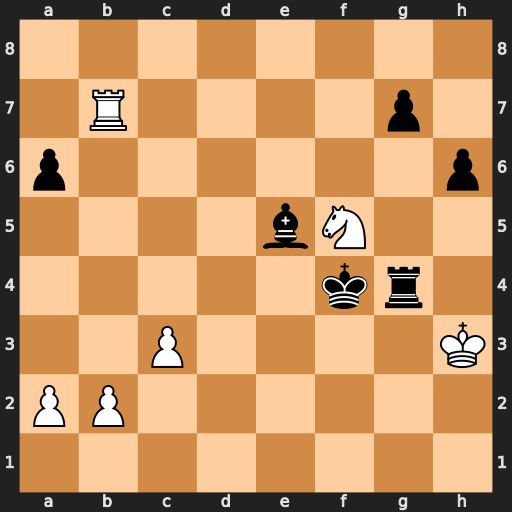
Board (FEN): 8/1R4p1/p6p/4bN2/5kr1/2P4K/PP6/8
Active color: w
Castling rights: -
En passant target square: -
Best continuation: Rb4+ Kxf5 Rxg4